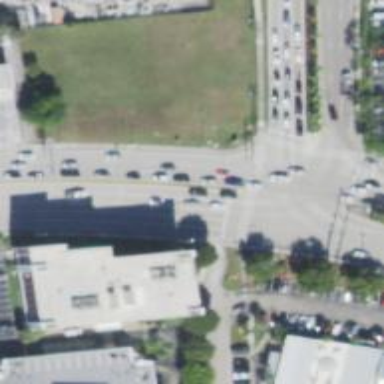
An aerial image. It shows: Asphalt footway with uncontrolled zebra crossing.